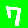
Digit: 7